Current action and preconditions to check: trajectory_clear

Your task: For each precondition in the list above, predict whether it will hold at this action.

Consider the current scene as observed from the mobile robot's camera, and analyze the predicted future states of all dynamic agents (e.g., people, animals, vehicles, or any moving entities) within the NEXT SECOND.

IMPORTANT: Only answer "very likely" if you are absolutely certain—based on strong, clear evidence—that a dynamic agent will violate the precondition in the predicted future state. Do NOT answer "very likely" for unlikely, ambiguous, or low-probability risks.

Ask yourself for each precondition: Is there a high probability, with clear and convincing evidence, that the predicted future states of any dynamic agent will interfere with the predicted future state of the currently executing action within the NEXT SECOND, causing that precondition to fail?

Assess the risk level based on these predictions. Use "likely" or "very likely" if motions create a clear risk of interference.

Use "neutral" or "improbable" if agents are nearby but their predicted paths are clearly diverging or non-conflicting.

Failure Risk Categories: "very improbable", "improbable", "neutral", "likely", "very likely"

Answer Format: Output ONLY the probability_of_failure value from these categories: "very improbable", "improbable", "neutral", "likely", "very likely"

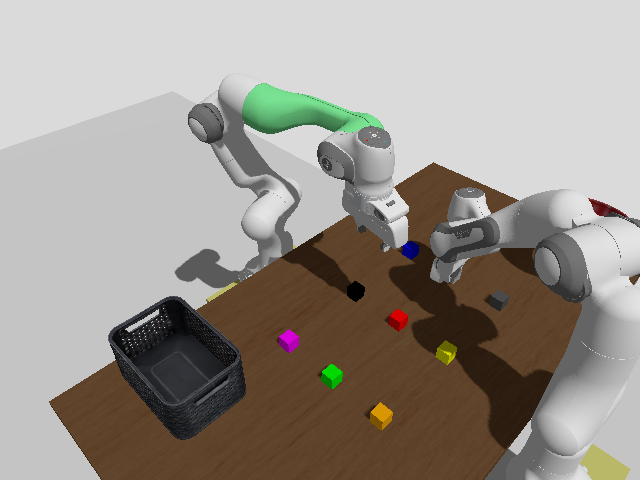

Answer: improbable